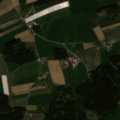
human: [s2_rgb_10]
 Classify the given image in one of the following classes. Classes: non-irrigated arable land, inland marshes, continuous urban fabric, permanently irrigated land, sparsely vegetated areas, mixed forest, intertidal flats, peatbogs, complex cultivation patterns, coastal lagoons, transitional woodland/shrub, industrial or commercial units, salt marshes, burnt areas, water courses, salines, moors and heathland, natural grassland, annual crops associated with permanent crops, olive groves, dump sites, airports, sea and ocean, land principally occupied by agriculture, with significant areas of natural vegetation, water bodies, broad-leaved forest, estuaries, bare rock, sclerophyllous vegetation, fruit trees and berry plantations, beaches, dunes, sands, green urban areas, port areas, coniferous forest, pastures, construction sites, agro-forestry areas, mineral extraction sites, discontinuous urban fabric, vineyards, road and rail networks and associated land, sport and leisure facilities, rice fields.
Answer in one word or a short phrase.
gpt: non-irrigated arable land, complex cultivation patterns, land principally occupied by agriculture, with significant areas of natural vegetation, coniferous forest